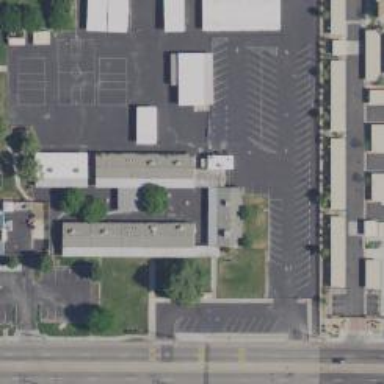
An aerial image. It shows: School.